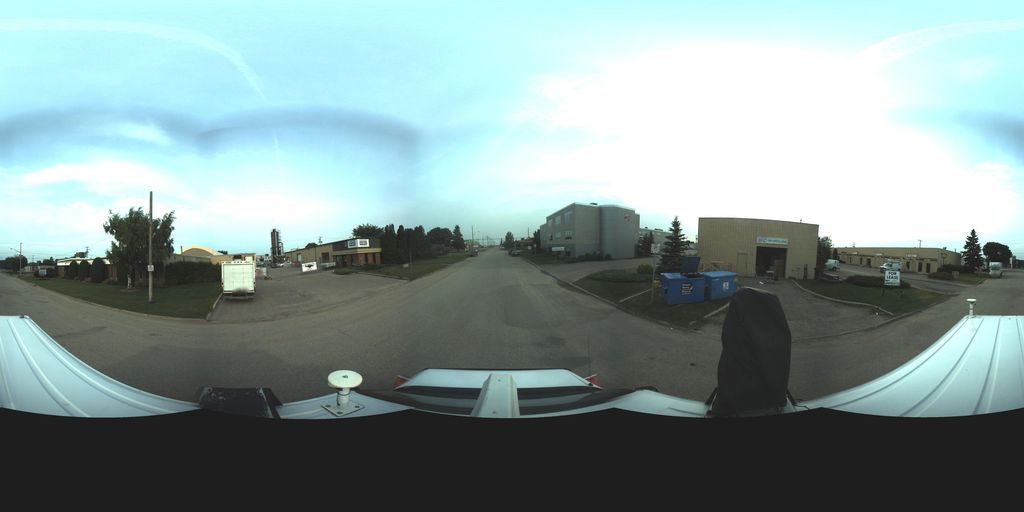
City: saskatoon